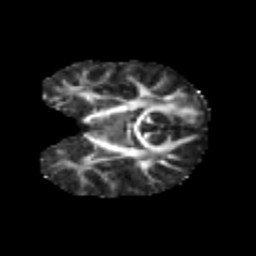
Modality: FA
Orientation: coronal
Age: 8
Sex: male
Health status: healthy